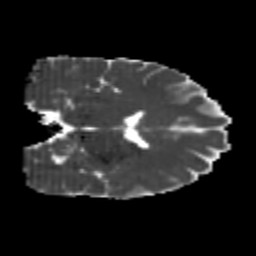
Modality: MD
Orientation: coronal
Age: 24
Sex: male
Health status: healthy
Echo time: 0.074 s